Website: crate-barrel
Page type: address-validator
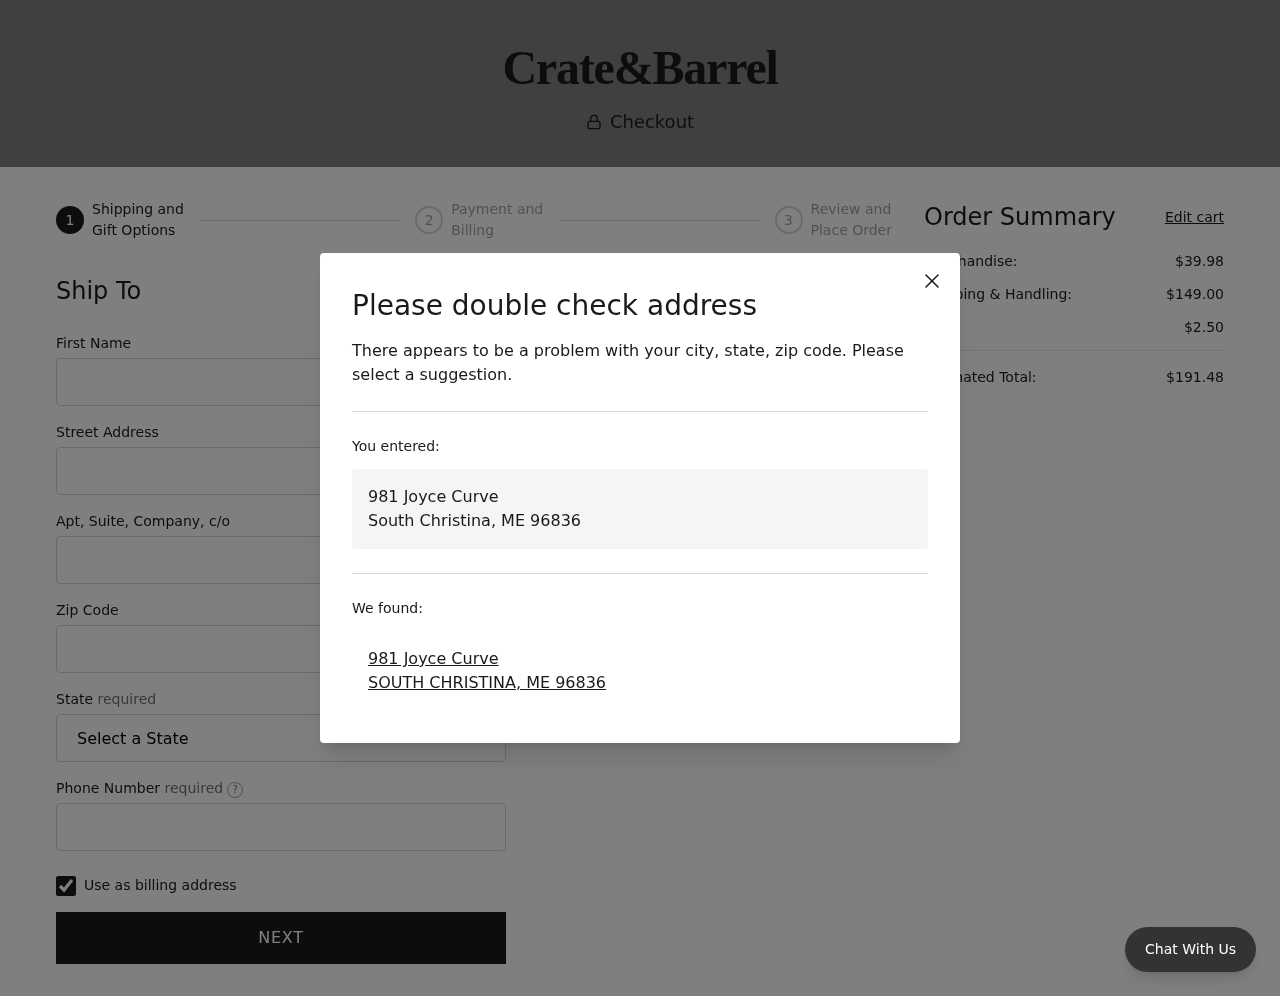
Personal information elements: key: PII_CITY
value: South Christina
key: PII_CITY
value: SOUTH CHRISTINA
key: PII_FIRSTNAME
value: Kyle
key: PII_PHONE
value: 8888527403
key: PII_POSTCODE
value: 96836
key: PII_STATE
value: Maine
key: PII_STATE_ABBR
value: ME
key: PII_STREET
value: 981 Joyce Curve
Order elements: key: ORDER_SUBTOTAL
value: $39.98
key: ORDER_SHIPPING_COST
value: $149.00
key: ORDER_TAX
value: $2.50
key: ORDER_TOTAL
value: $191.48